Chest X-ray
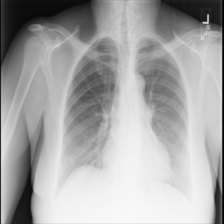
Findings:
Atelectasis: negative
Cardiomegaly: positive
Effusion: negative
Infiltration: negative
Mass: negative
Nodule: negative
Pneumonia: negative
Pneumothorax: negative
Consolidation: negative
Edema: negative
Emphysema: negative
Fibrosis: negative
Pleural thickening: negative
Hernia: negative